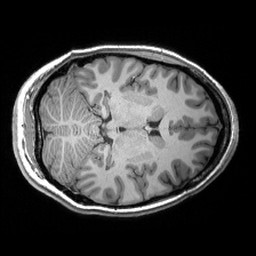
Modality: T1w
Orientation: axial
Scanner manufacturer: siemens
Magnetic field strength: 3 T
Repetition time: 2.53 s
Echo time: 0.00299 s